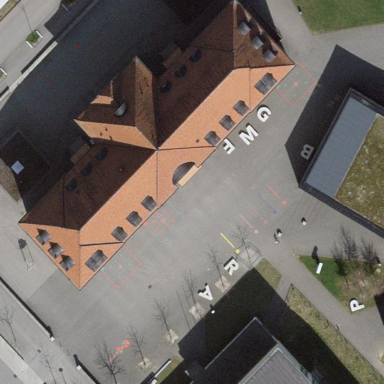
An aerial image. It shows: School.